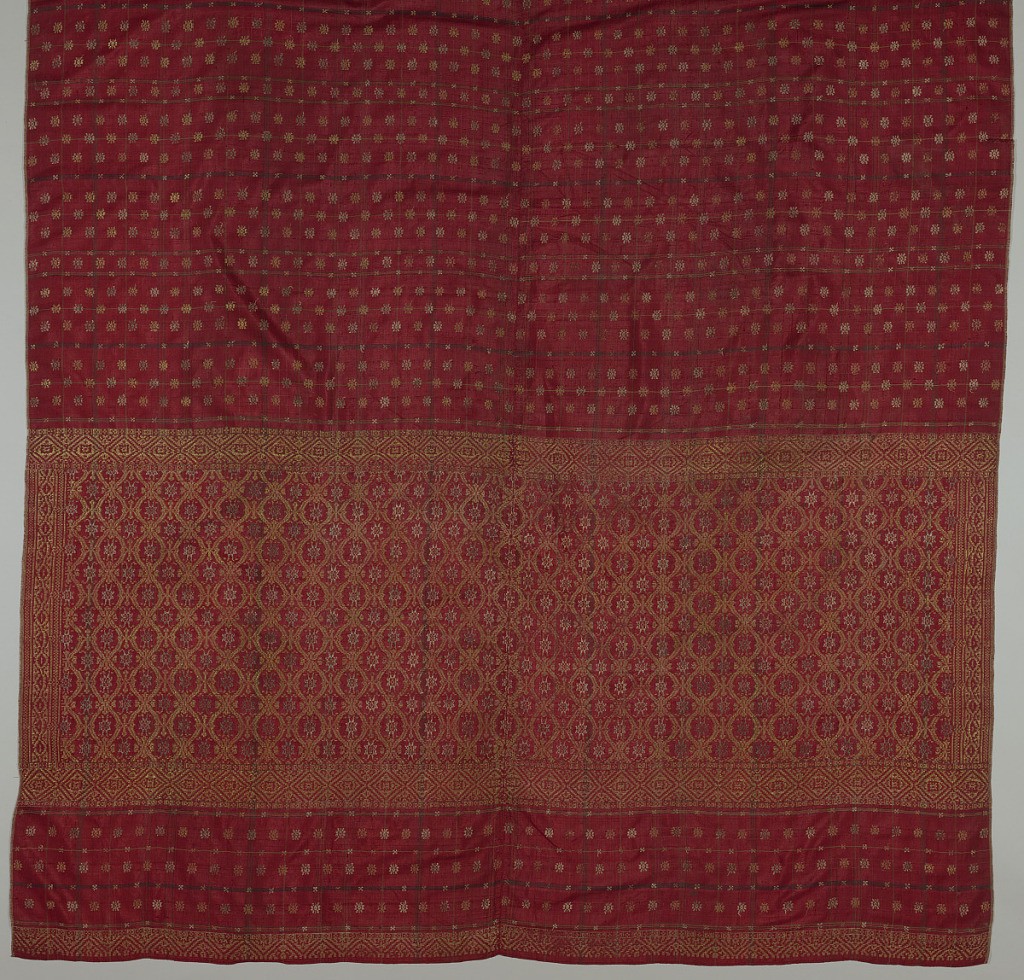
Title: Long sarong
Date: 19th century
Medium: silk, metallic threads Technique: embroidered on plain weave
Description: Textile, probably a sarong, of dark red ground with blue plaid all-over design showing small pattern of metallic embroidery. Wide border shows geometric lattice design.